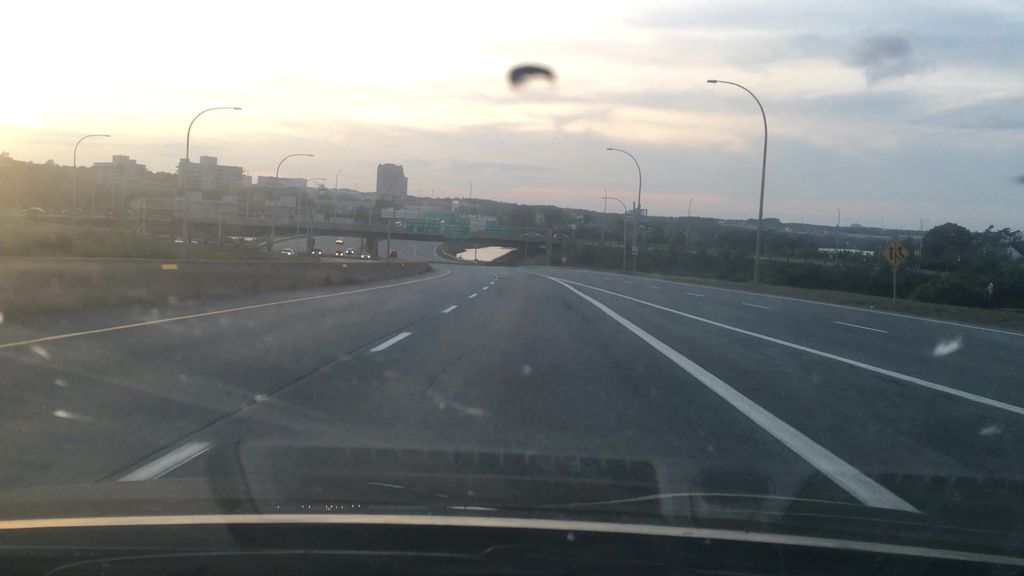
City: halifax